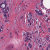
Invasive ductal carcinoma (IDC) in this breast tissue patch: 1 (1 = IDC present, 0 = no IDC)